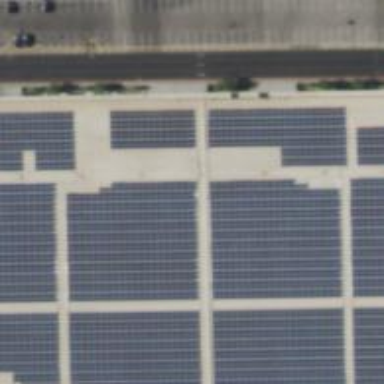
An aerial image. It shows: Solar power generator using photovoltaic method with solar photovoltaic panel types.